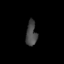
Tissue: skin
Cell type: Epithelial cells
Senescence score: 0.8004
Nuclear area (px): 265
Mean DAPI intensity: 70.879